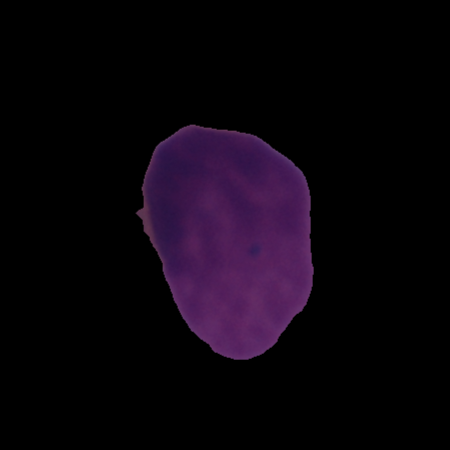
Label: cancer